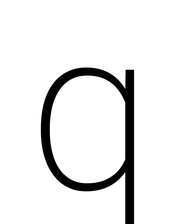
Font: Roboto_ExtraLight